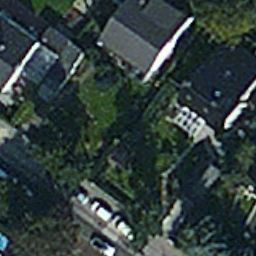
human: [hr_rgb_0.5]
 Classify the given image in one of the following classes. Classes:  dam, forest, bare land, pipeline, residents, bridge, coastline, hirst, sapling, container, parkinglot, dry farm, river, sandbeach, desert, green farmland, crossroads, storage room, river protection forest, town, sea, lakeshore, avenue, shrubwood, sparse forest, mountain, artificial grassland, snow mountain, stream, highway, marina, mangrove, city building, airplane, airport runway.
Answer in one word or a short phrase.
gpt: residents